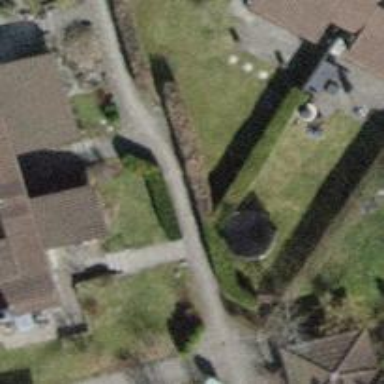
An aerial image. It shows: Hedge barrier.